Aerial crown-view tile of a tropical tree (Barro Colorado Island, Panama), acquired 20241216:
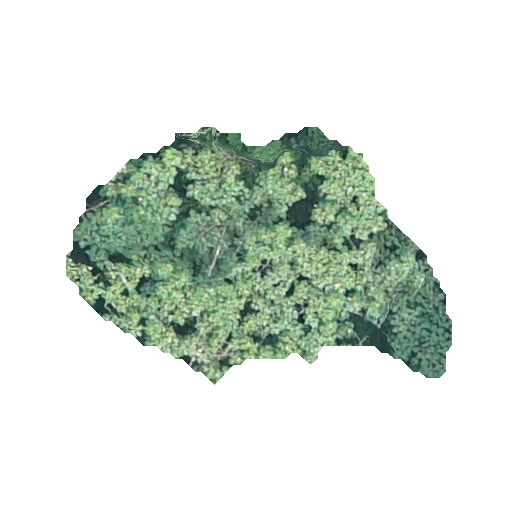
Species: Ochroma pyramidale
GBIF accepted scientific name: Ochroma pyramidale
Crown area: 98.394 m²